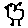
Label: bird